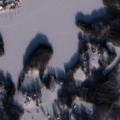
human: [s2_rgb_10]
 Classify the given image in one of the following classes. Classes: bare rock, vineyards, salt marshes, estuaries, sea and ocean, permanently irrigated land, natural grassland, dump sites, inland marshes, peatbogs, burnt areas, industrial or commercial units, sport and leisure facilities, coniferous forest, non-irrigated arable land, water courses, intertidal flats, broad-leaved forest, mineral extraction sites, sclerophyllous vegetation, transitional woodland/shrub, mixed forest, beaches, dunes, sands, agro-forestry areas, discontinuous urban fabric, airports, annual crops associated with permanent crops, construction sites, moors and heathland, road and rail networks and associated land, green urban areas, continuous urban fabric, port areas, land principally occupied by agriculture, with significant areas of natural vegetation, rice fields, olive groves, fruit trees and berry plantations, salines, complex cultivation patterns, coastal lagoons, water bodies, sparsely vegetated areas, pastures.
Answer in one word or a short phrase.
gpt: discontinuous urban fabric, land principally occupied by agriculture, with significant areas of natural vegetation, coniferous forest, mixed forest, water bodies